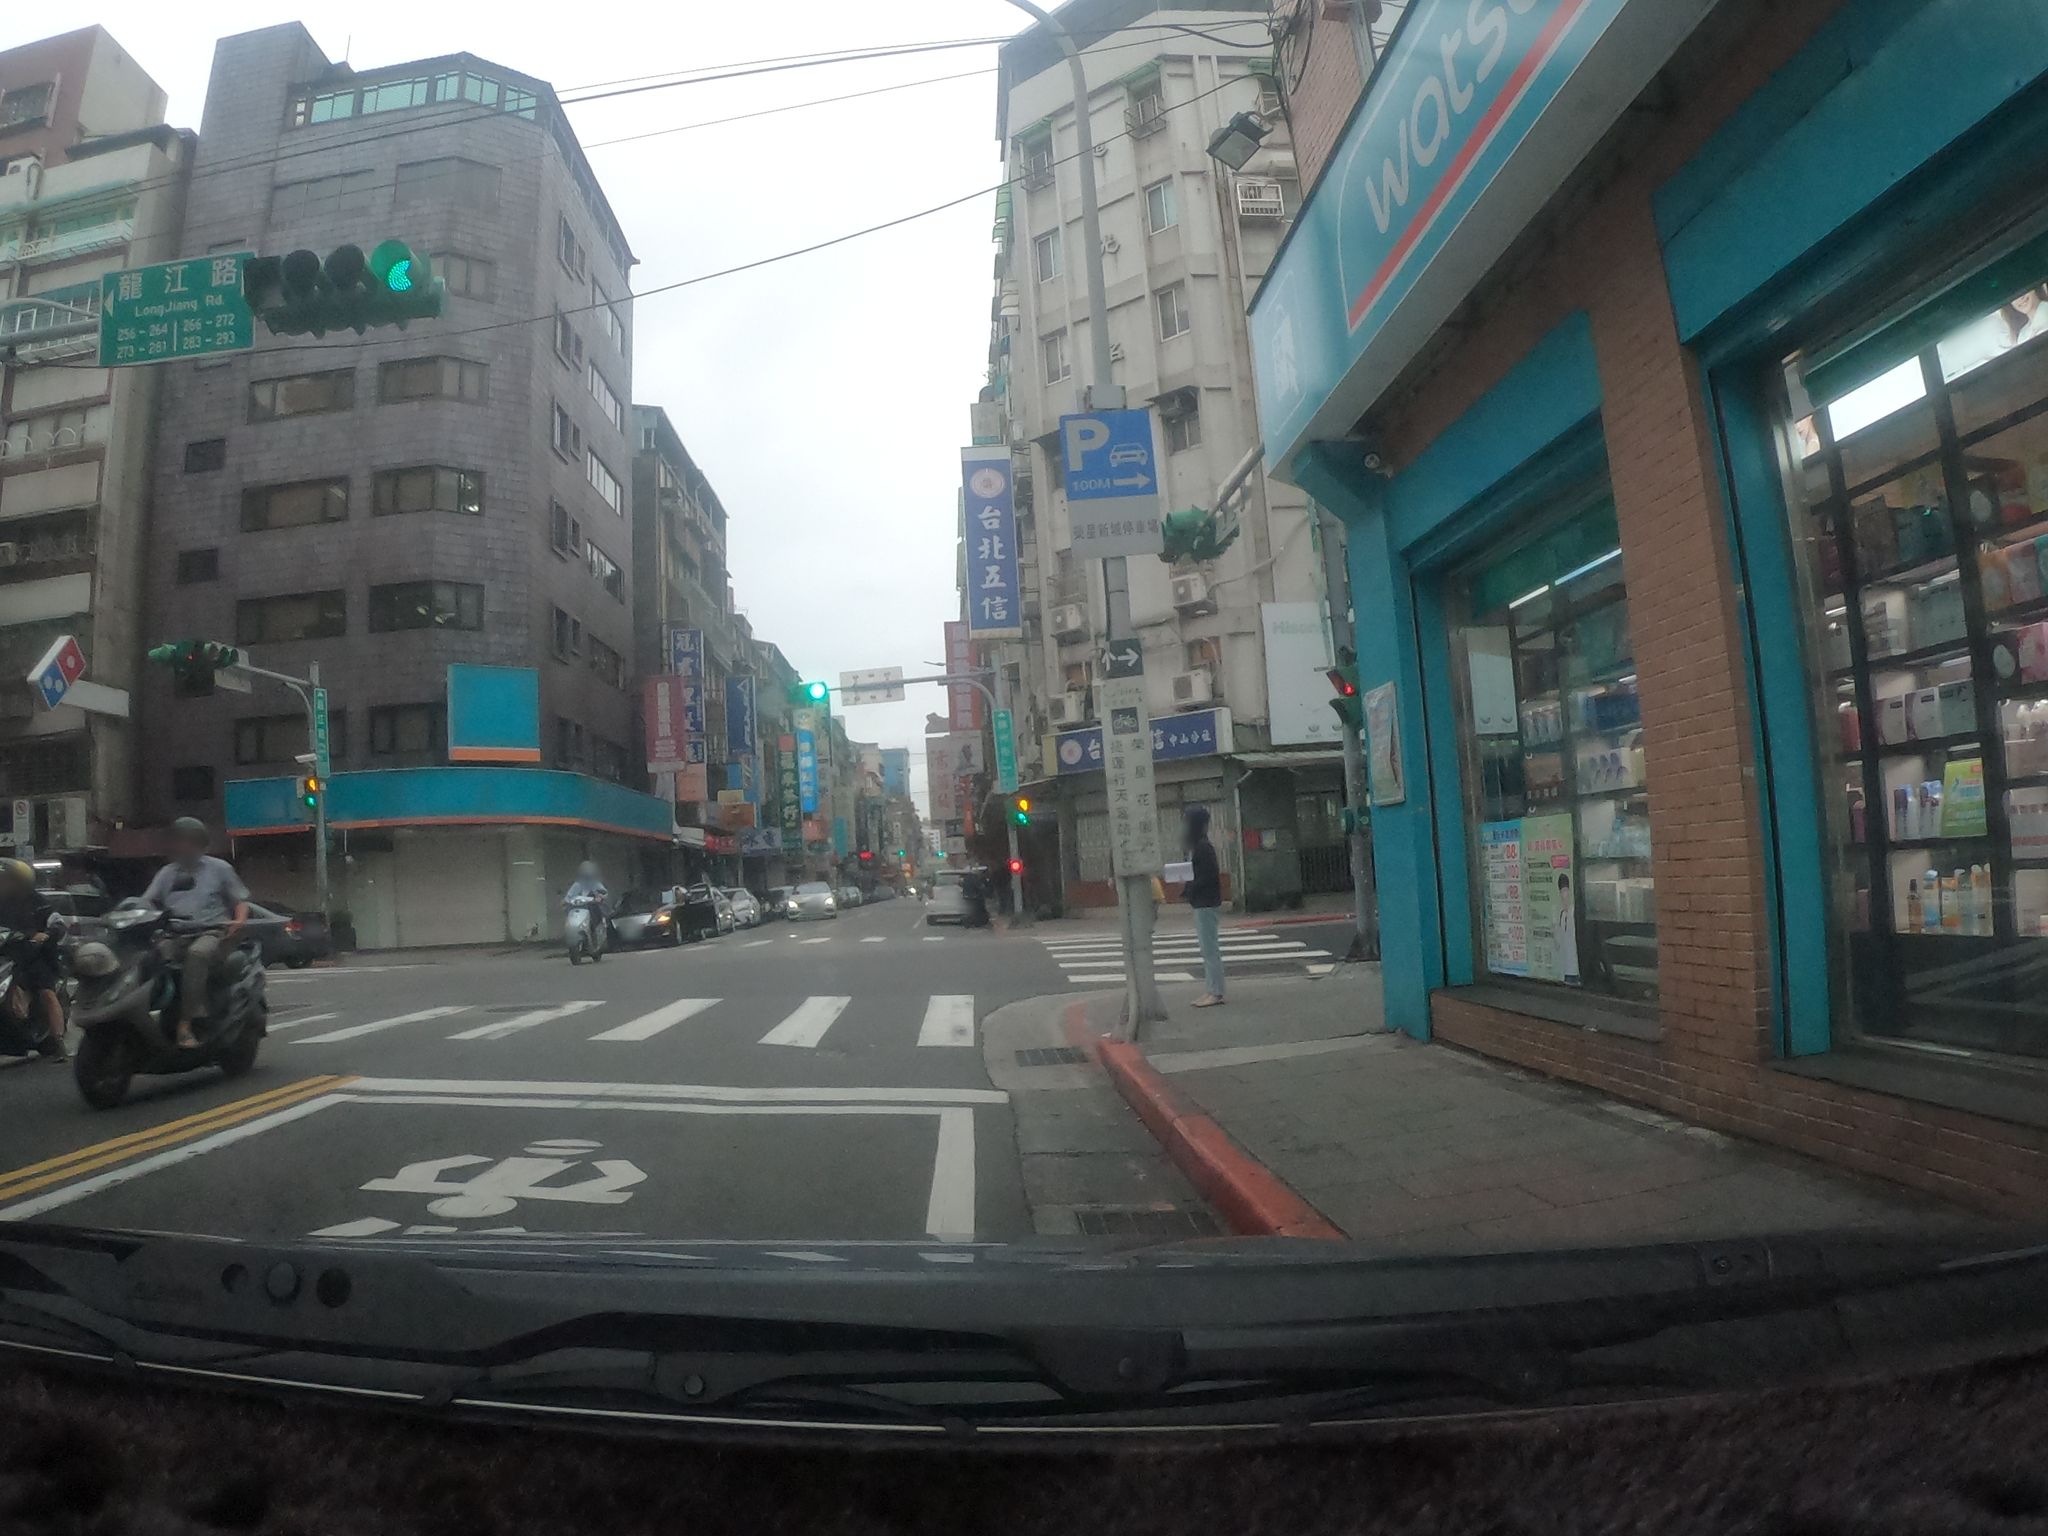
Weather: clear
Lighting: day
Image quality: good
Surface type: driving surface
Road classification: footway
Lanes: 6
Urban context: urban centre
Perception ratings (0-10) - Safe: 3.18, Lively: 8.48, Beautiful: 4.73, Boring: 0.39, Depressing: 8.71, Wealthy: 3.96